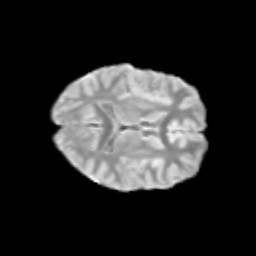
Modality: T2w
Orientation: axial
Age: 12
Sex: male
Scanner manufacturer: siemens
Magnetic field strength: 3 T
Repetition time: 3.8 s
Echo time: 0.07 s